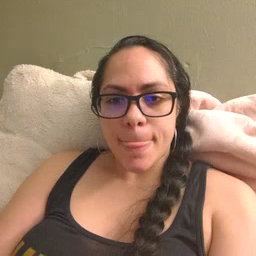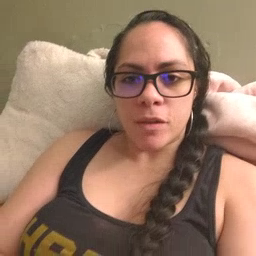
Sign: fall